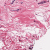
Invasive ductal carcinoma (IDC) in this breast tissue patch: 0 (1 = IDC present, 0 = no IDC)